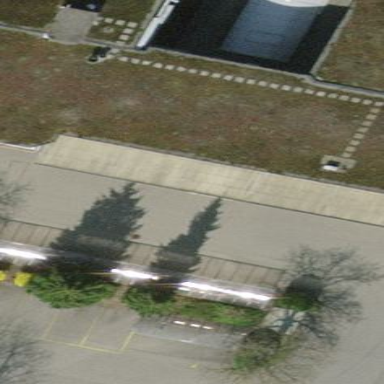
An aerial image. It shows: View of roof of building.